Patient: sex F, age 55
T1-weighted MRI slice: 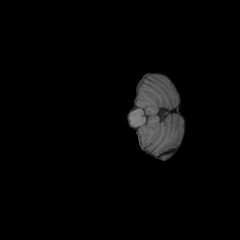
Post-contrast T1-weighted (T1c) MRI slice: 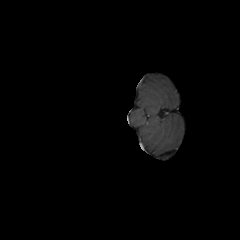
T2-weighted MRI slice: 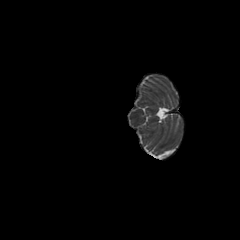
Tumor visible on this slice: no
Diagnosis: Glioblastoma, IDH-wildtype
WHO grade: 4